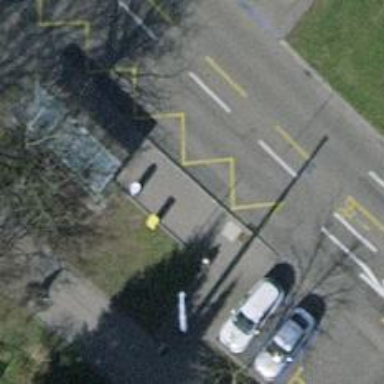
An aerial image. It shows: Post box.